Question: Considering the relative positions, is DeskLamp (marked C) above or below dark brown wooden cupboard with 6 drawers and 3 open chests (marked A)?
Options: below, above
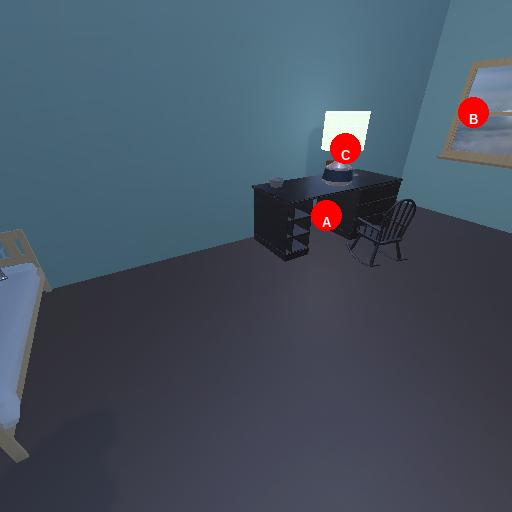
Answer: below